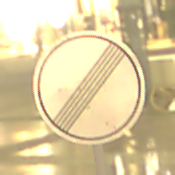
Verkehrszeichen: EndeSaemtlicherBegrenzungen
Umgebung: Outdoor, Urban
Tageszeit: Night
Wetter: Overcast
Licht: Artificial
Jahreszeit: NotSpecified
Kontrast: MediumContrast